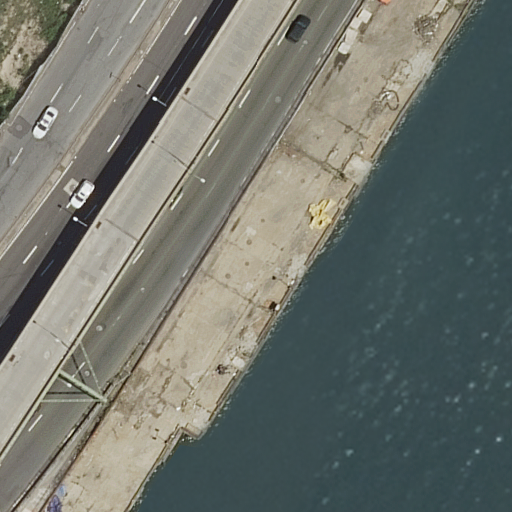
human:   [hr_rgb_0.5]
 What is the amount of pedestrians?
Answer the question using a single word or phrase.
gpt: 1

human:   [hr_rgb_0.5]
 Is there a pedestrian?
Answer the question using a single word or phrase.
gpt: yes

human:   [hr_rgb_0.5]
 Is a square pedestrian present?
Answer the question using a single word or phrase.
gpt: no

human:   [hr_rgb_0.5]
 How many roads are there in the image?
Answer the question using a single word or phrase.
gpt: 5

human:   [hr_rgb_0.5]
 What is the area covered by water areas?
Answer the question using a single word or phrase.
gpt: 4240m2

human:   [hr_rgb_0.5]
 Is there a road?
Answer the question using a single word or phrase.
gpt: yes

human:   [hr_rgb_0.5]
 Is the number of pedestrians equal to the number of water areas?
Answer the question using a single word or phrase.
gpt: yes

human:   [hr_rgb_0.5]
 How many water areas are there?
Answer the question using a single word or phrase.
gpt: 1

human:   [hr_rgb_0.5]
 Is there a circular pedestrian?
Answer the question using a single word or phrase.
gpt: no

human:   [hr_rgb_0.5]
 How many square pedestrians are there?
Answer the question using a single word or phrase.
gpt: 0

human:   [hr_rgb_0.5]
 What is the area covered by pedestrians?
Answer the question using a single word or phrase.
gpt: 1935m2

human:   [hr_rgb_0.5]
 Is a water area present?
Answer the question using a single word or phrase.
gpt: yes

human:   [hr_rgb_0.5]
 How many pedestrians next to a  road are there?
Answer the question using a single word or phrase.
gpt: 1

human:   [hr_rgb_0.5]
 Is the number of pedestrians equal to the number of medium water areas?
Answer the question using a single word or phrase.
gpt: no

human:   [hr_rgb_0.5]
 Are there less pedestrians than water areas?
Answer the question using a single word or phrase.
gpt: no

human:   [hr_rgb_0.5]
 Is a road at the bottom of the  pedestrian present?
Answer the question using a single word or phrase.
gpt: no

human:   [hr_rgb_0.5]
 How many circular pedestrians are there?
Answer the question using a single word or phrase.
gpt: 0

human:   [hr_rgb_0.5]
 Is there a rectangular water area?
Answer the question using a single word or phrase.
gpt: yes

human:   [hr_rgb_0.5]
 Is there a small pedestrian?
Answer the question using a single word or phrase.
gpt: no

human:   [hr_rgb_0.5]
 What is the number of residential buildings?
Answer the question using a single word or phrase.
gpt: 0

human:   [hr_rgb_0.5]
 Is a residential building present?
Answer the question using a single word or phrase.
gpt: no

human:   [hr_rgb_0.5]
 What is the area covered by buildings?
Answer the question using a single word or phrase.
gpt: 0m2

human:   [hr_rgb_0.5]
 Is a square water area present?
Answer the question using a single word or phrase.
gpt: no

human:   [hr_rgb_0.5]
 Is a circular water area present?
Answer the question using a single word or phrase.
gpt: no

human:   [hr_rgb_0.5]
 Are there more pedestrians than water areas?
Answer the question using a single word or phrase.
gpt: no

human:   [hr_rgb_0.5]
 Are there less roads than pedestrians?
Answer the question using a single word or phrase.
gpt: no

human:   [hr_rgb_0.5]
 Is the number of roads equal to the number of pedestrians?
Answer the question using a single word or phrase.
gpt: no

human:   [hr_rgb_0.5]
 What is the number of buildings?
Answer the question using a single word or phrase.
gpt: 0

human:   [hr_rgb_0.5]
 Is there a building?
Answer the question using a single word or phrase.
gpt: no

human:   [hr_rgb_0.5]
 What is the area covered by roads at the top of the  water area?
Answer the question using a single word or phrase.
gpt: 0m2

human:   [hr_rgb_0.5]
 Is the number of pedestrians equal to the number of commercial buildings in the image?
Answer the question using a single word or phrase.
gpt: no

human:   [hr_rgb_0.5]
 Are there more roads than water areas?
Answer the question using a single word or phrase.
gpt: yes

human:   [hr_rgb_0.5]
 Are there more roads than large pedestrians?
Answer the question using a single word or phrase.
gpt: yes

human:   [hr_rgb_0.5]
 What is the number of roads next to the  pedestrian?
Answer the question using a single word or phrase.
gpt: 5

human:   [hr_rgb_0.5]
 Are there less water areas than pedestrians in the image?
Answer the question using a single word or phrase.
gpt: no

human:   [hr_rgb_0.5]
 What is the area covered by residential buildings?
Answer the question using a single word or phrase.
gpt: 0m2

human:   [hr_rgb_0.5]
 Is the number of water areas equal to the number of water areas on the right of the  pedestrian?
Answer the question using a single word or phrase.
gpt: yes

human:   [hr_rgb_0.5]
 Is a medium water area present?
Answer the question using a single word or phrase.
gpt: no

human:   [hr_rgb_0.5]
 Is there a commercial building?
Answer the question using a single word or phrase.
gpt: no

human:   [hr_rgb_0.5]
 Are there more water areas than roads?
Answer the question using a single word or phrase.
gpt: no

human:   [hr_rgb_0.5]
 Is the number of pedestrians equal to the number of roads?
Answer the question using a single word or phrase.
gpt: no

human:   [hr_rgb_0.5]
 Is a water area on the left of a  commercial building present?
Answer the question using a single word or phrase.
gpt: no

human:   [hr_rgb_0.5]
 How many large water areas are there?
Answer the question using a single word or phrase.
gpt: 1

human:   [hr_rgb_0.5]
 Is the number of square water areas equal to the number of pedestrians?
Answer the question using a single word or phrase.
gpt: no

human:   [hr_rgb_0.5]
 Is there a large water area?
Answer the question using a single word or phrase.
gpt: yes

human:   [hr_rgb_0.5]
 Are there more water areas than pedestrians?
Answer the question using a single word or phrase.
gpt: no

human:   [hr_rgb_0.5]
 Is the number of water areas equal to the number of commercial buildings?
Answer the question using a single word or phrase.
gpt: no

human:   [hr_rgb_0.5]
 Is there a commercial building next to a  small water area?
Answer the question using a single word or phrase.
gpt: no

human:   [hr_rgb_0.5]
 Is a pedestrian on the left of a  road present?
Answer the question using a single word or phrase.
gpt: yes

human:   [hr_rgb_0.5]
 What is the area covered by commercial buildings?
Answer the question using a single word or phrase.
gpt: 0m2

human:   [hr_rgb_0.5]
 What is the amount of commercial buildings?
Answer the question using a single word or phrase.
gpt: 0

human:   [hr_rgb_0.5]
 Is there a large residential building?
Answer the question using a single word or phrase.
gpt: no

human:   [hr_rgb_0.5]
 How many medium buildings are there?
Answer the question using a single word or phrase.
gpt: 0

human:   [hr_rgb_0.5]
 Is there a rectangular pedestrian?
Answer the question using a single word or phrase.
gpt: no

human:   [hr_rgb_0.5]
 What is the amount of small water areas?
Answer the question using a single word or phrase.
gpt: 0

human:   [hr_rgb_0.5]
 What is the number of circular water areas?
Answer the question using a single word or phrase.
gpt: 0

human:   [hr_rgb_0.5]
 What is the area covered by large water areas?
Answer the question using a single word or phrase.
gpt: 4240m2

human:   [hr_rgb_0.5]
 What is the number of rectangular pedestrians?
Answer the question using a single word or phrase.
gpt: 0

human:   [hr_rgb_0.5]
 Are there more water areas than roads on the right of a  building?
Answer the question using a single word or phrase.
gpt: yes

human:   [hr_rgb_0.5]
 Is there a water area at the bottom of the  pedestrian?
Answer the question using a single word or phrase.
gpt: no

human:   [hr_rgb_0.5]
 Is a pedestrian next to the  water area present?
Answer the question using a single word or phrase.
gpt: yes

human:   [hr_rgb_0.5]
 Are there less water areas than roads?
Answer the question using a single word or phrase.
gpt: yes

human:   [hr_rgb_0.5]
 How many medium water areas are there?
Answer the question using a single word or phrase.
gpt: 0

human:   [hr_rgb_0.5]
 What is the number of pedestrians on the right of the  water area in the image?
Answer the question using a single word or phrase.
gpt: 0